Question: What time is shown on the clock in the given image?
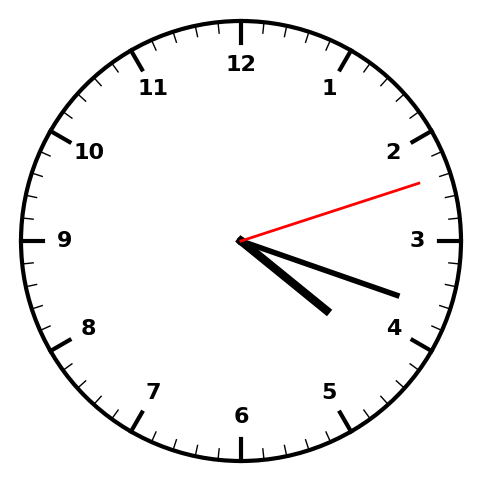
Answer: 04:18:12